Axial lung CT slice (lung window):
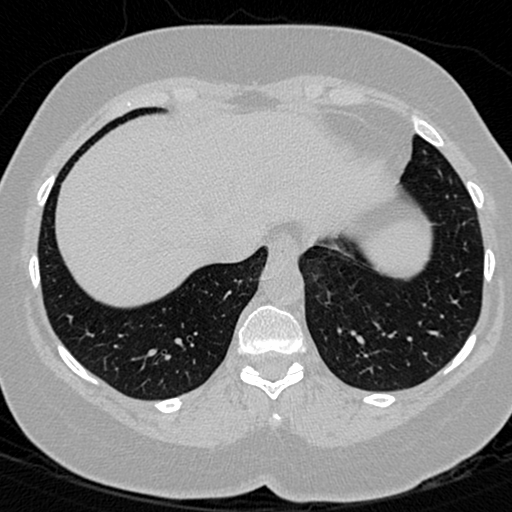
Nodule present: no